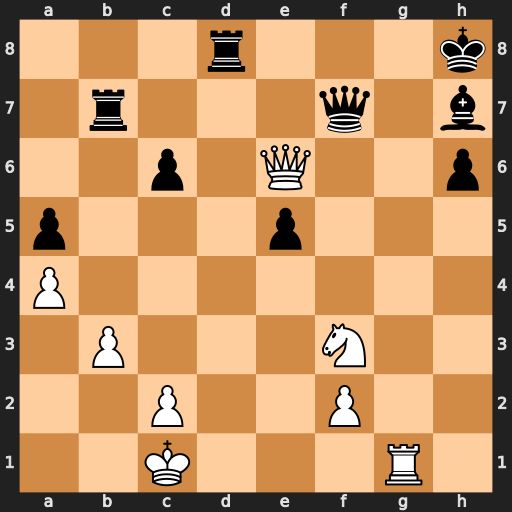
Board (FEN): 3r3k/1r3q1b/2p1Q2p/p3p3/P7/1P3N2/2P2P2/2K3R1
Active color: w
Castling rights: -
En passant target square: -
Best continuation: Qxe5+ Qg7 Rxg7